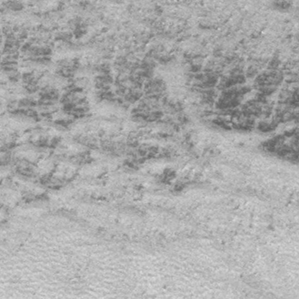
Label: frost